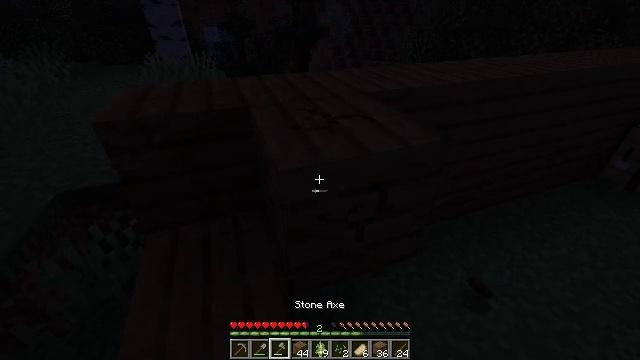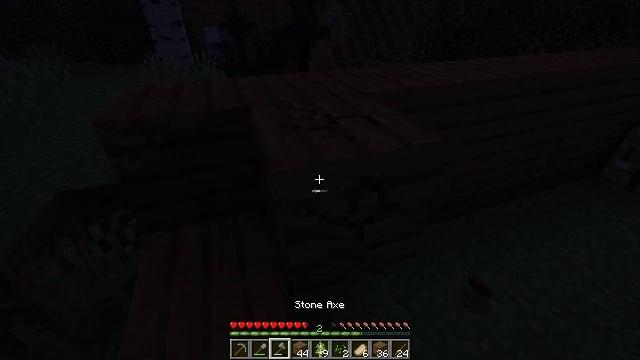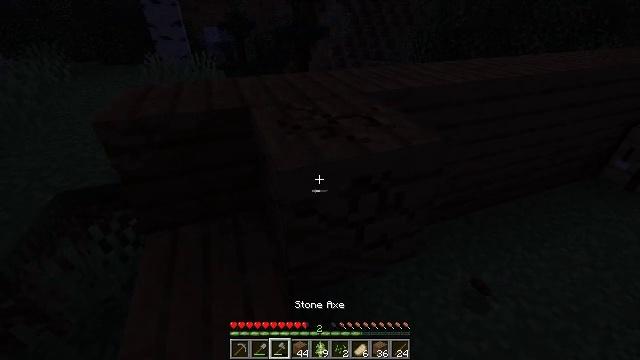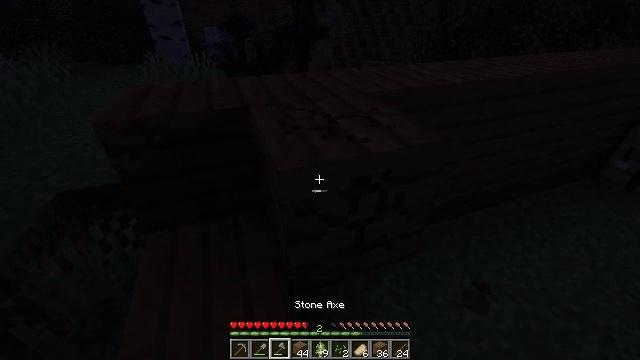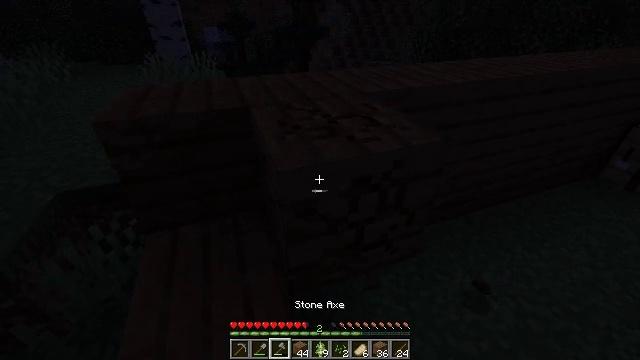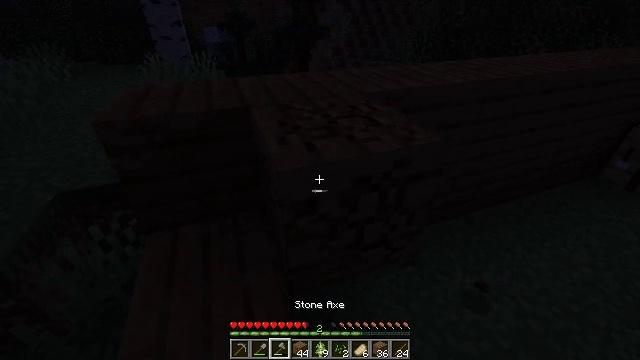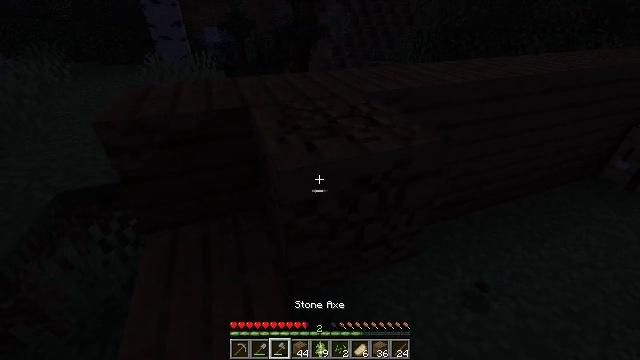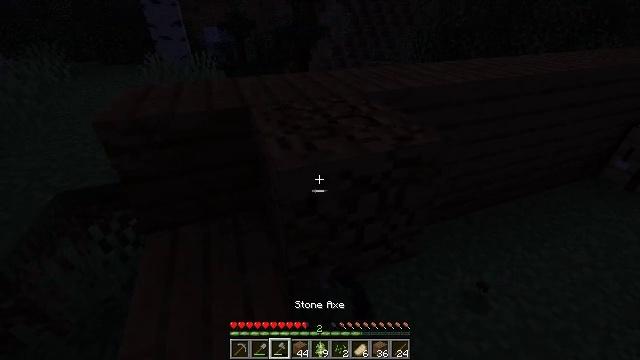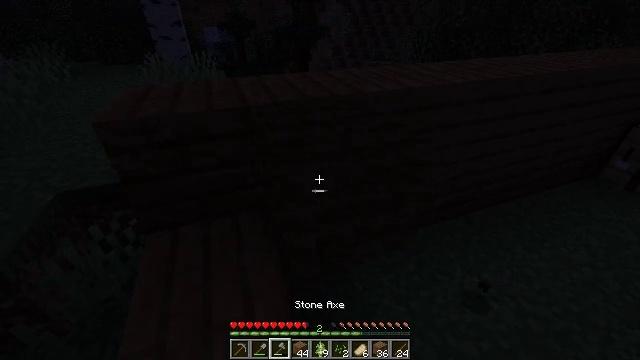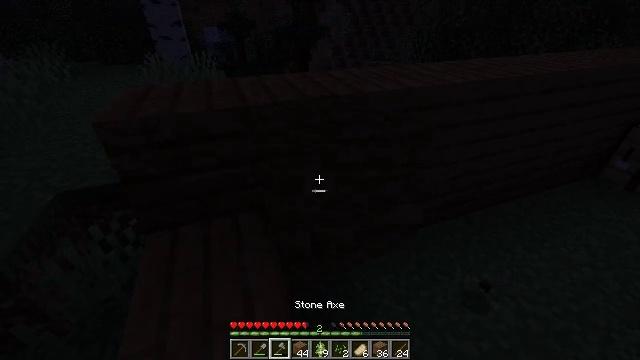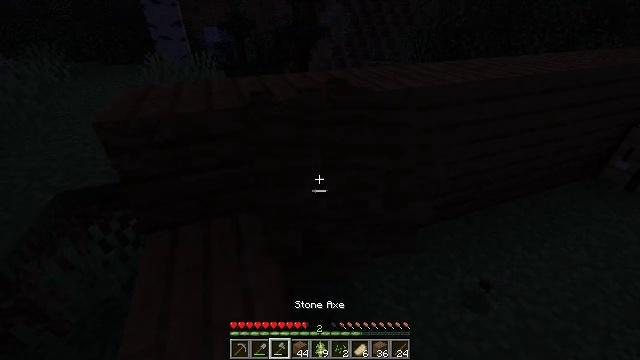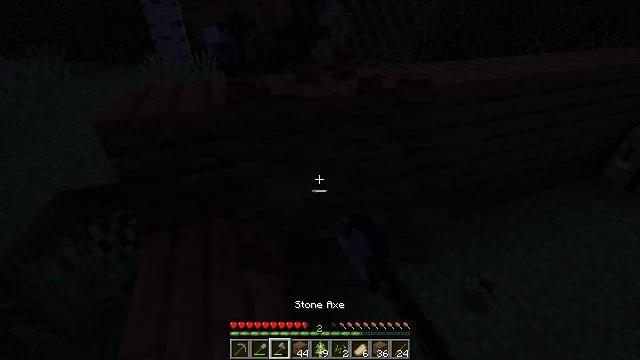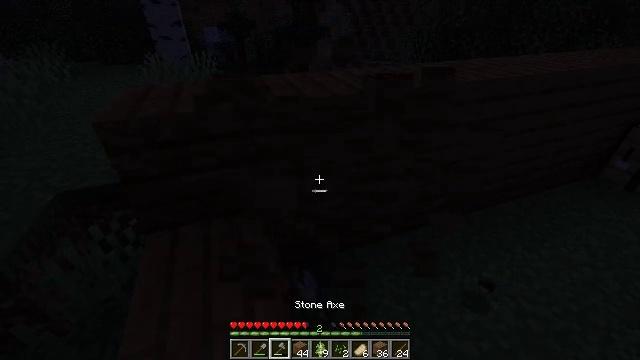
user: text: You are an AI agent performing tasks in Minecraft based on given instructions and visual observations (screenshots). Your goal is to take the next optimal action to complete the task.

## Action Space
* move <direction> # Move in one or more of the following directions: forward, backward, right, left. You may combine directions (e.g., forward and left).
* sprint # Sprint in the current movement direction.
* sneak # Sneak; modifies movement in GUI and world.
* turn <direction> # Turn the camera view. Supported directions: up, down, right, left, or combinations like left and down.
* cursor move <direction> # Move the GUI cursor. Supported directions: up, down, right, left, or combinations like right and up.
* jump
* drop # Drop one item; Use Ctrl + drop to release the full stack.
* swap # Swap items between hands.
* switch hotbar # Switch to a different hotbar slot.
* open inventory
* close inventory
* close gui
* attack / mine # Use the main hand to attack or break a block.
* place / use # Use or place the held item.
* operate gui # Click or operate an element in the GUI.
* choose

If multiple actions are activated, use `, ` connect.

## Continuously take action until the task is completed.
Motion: motion action
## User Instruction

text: Collect spruce planks from an old building.
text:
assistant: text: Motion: attack / mine
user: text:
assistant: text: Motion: attack / mine
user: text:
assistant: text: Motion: attack / mine
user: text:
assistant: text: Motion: attack / mine
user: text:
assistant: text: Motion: attack / mine
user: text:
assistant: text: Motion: attack / mine
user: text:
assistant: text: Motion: attack / mine
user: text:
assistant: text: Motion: attack / mine
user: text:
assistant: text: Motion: attack / mine
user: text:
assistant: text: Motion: attack / mine
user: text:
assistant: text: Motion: attack / mine
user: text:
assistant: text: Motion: attack / mine
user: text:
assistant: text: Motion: attack / mine